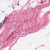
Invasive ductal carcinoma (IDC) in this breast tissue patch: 0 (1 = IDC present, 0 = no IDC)